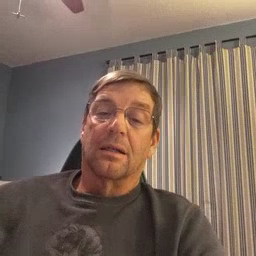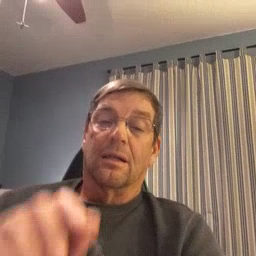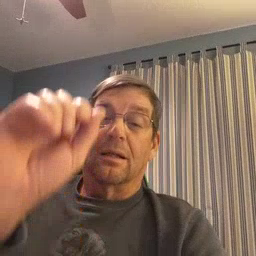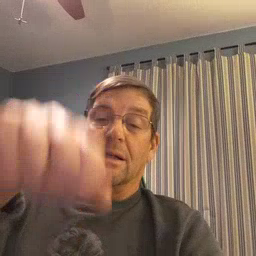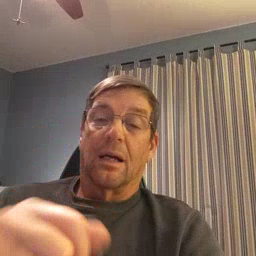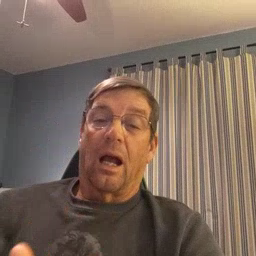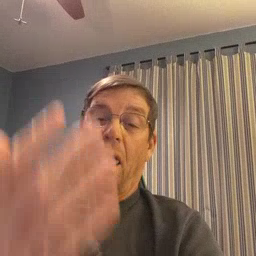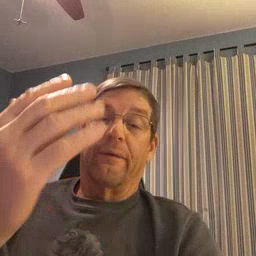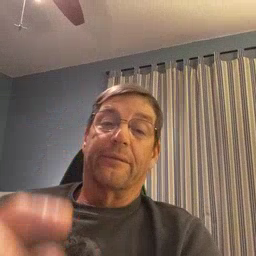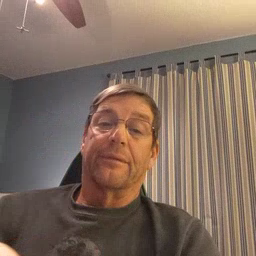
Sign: mitten